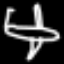
Label: airplane